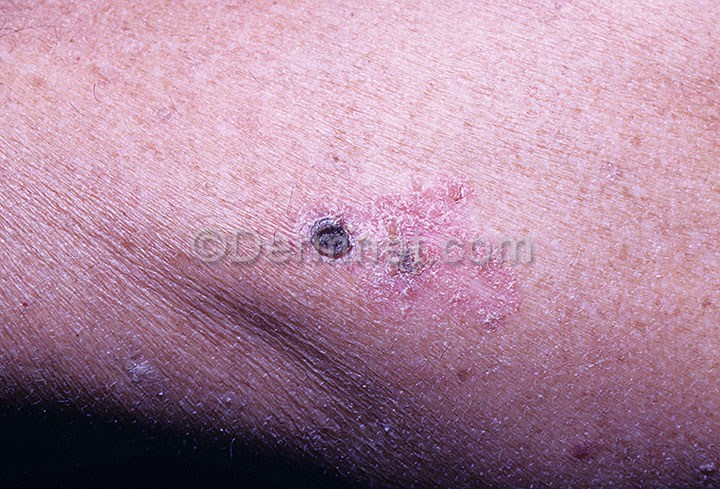
Disease: Actinic Keratosis Basal Cell Carcinoma and other Malignant Lesions